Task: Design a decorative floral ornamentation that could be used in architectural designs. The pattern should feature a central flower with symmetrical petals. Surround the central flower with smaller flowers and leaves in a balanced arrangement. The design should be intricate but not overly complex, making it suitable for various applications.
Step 1838:
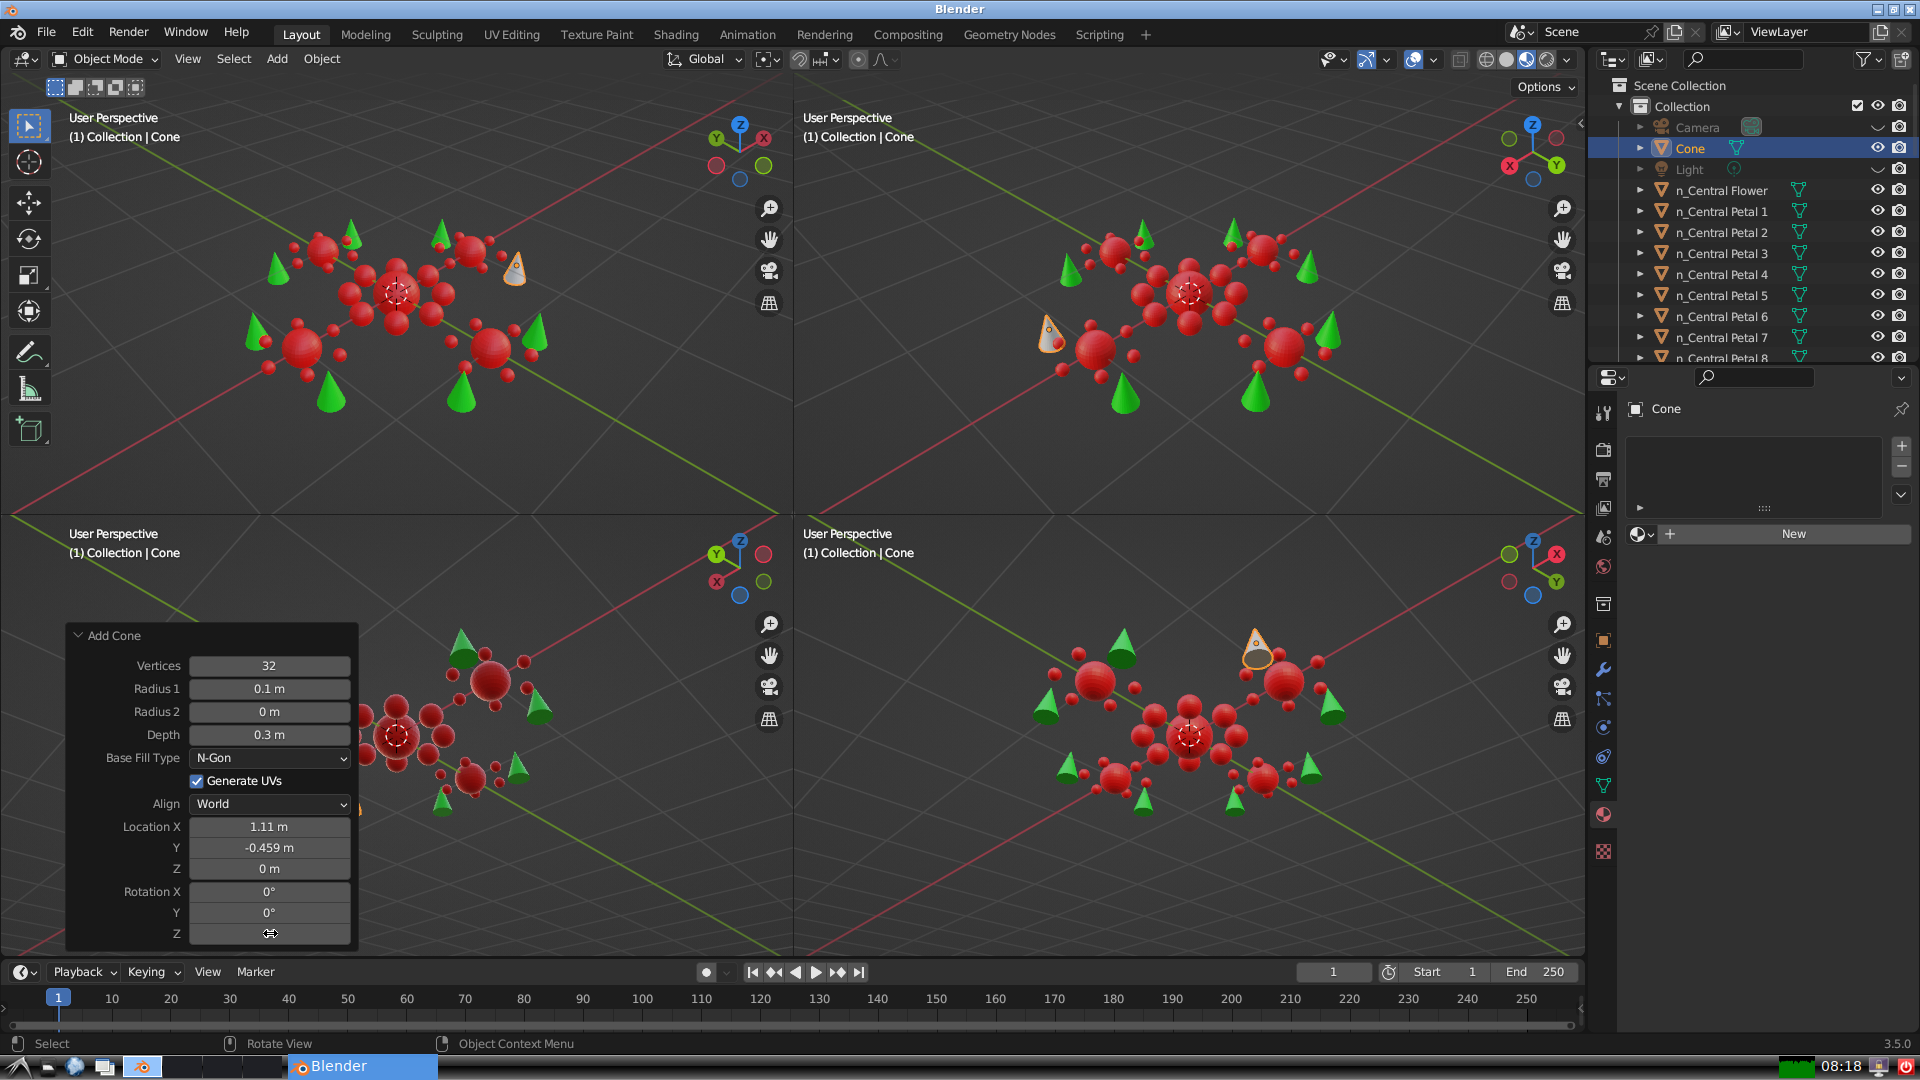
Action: click: no